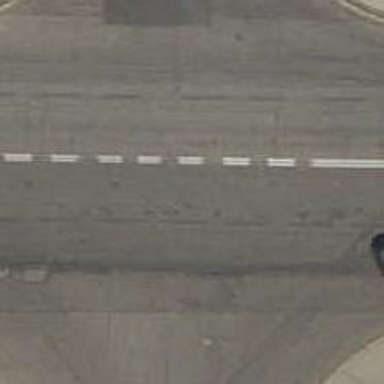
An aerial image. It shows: Road with traffic signals.